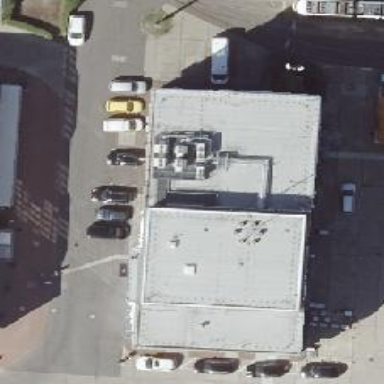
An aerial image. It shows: Flat-roofed building with gray-colored roof.